Field crop: tomato
Growth stage: 1
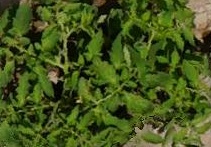
Species: tomato